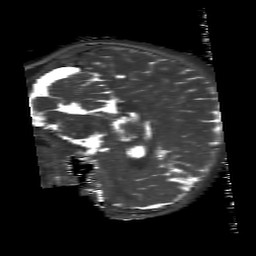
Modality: T2map
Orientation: sagittal
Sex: male
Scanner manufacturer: siemens
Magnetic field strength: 3 T
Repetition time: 4 s